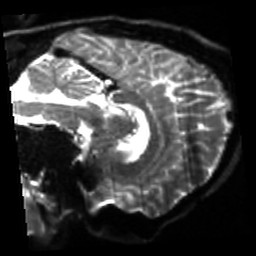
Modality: sbref
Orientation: sagittal
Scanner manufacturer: siemens
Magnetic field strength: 3 T
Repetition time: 4 s
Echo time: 0.0594 s